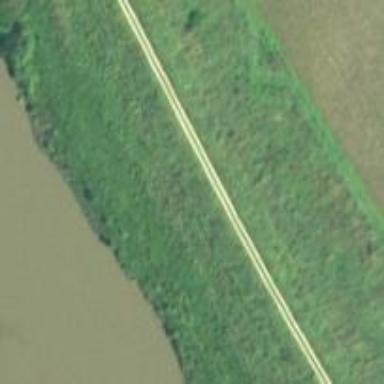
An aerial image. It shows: Unclassified road alongside levee embankment.